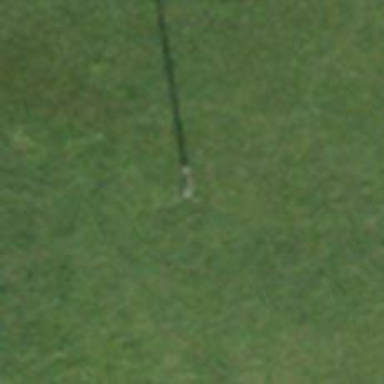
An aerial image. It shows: Power pole.